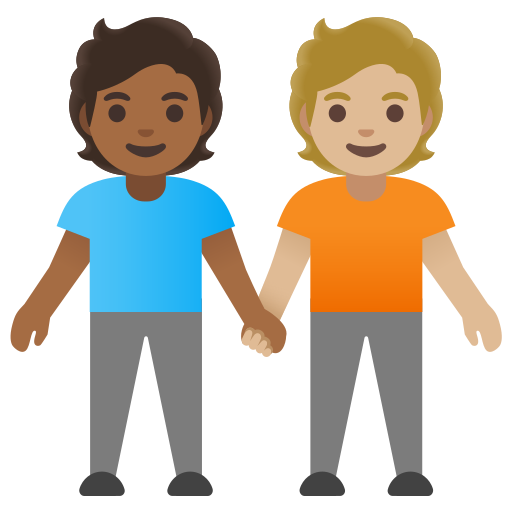
Emoji: 🧑🏾‍🤝‍🧑🏼